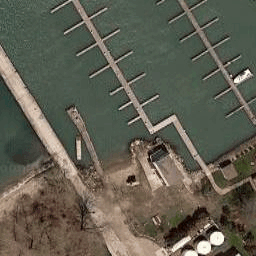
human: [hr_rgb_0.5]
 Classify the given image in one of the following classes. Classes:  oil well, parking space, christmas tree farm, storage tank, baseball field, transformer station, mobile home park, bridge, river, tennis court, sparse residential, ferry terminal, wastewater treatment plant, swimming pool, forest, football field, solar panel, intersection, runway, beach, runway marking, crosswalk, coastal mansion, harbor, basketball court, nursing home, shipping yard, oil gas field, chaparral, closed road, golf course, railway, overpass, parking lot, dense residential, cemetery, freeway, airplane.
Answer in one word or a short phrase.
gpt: ferry terminal